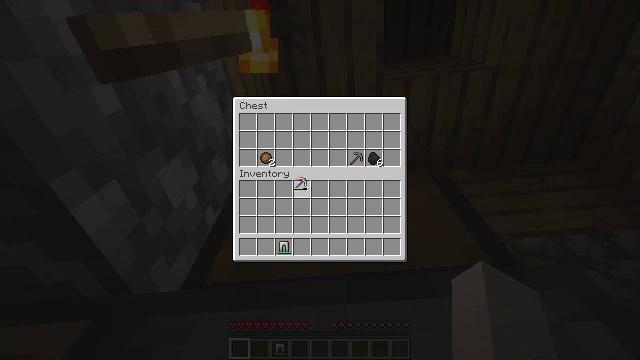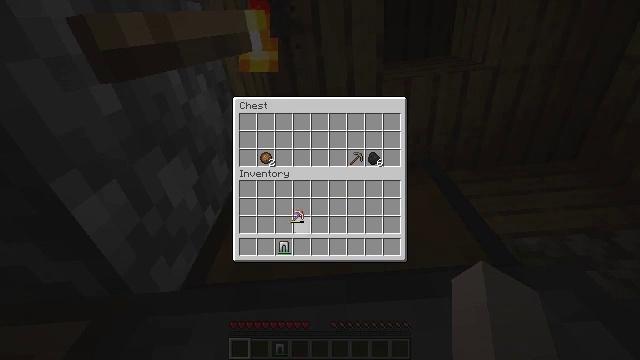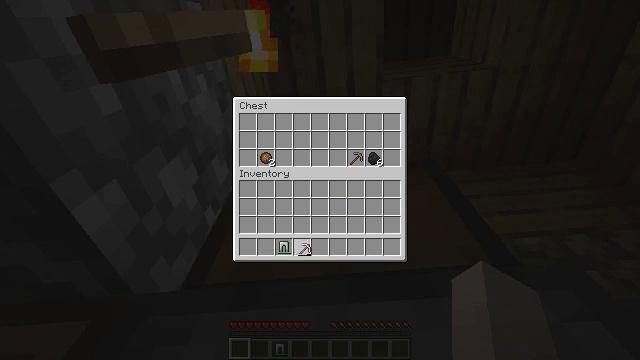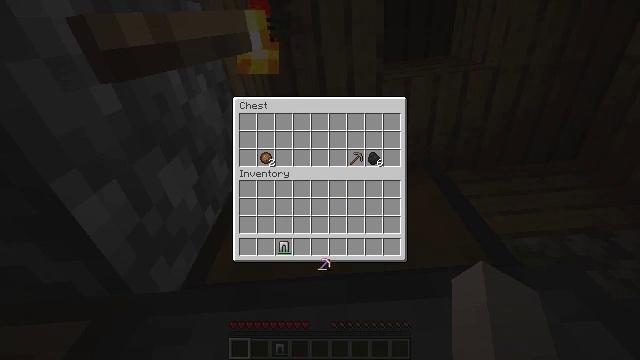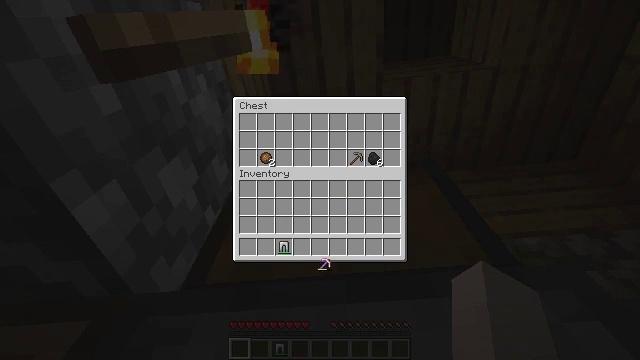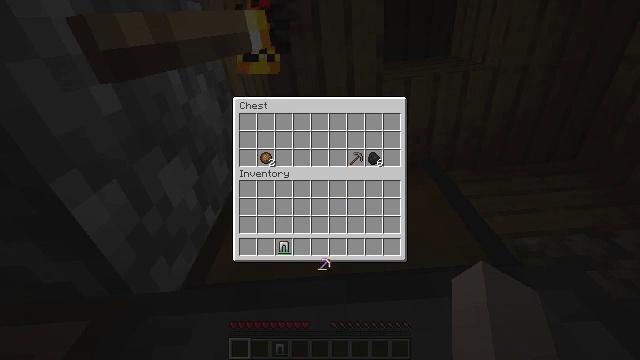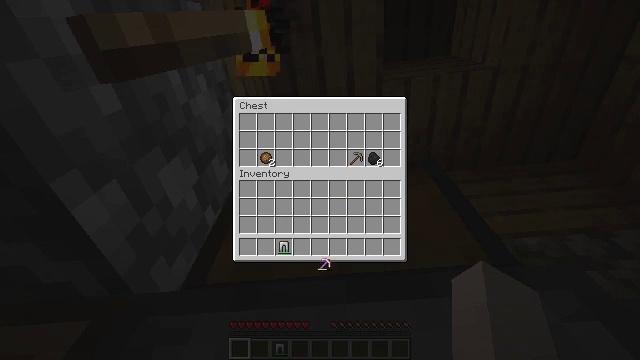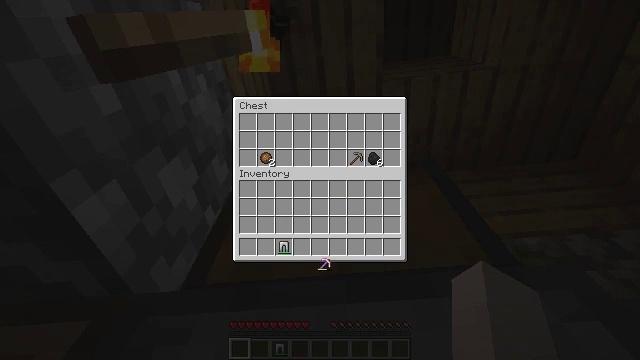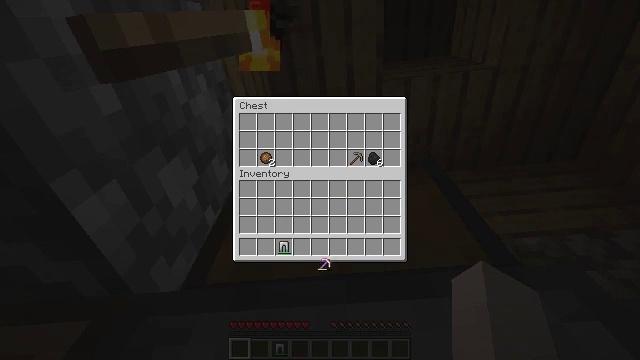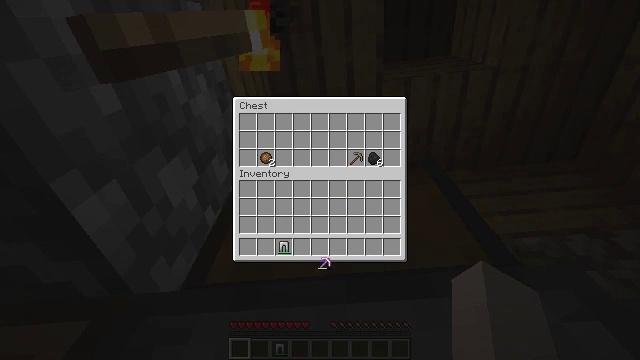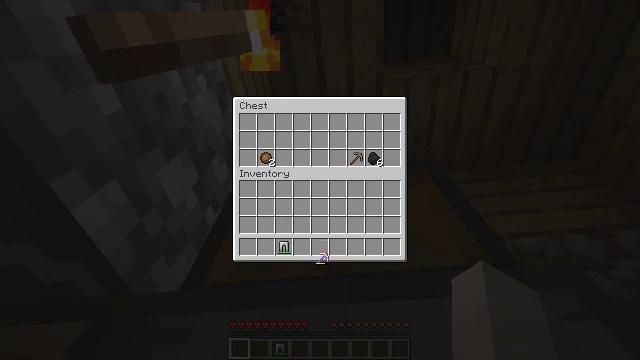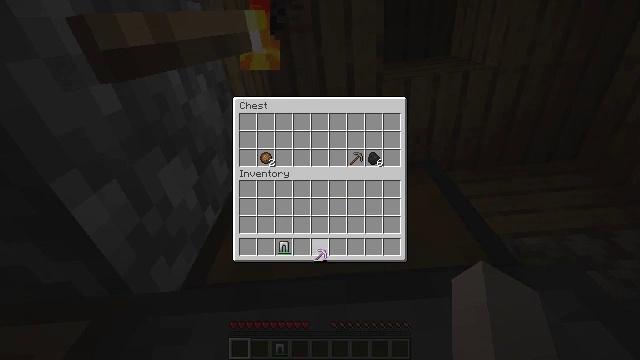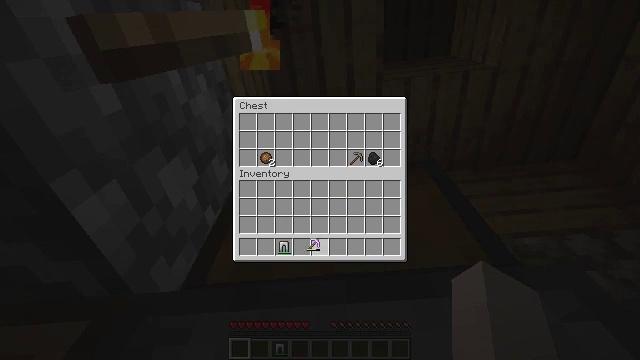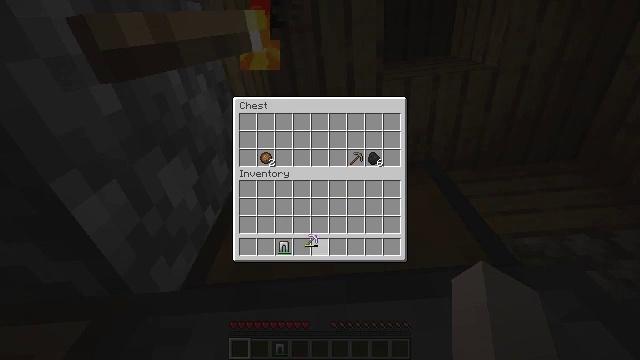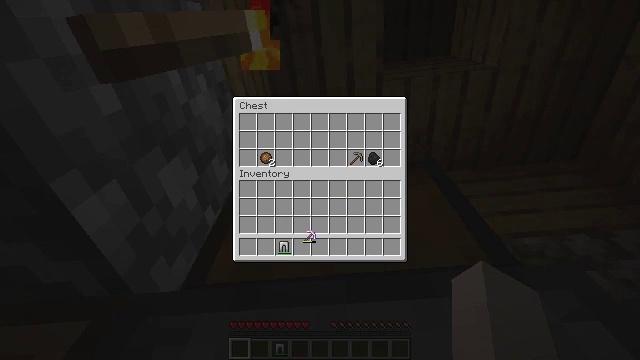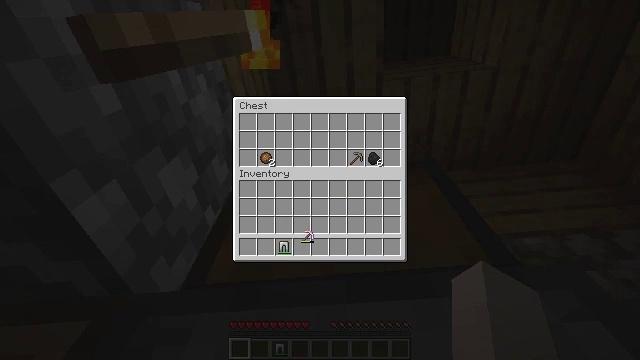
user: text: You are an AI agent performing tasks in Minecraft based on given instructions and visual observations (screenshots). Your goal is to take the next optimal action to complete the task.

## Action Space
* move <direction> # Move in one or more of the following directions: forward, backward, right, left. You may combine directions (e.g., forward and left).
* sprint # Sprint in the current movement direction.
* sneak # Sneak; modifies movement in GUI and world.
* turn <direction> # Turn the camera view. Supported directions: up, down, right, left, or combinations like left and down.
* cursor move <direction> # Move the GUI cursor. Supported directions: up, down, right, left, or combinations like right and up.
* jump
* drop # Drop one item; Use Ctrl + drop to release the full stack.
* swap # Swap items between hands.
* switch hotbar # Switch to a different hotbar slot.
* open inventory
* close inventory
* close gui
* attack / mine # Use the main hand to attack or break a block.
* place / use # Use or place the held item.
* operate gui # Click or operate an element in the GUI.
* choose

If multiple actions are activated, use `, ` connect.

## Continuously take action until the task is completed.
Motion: motion action
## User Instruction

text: Digging the cobblestone underground.
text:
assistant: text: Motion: turn down
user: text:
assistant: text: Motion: turn right and down
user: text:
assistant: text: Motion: turn right and down
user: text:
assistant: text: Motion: no_op
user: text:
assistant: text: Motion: no_op
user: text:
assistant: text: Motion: no_op
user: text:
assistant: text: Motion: no_op
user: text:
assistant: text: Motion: no_op
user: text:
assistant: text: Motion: no_op
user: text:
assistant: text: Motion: no_op
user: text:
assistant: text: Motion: no_op
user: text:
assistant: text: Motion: turn up
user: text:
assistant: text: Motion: no_op
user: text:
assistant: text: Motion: no_op
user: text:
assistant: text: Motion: no_op
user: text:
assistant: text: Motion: no_op
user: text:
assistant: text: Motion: no_op
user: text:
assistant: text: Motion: no_op
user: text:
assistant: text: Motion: no_op
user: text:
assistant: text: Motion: no_op
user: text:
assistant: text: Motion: no_op
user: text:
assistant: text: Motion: no_op
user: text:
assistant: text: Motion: attack / mine
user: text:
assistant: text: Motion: attack / mine
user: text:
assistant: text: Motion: attack / mine
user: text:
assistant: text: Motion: attack / mine
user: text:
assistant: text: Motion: no_op
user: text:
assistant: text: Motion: no_op
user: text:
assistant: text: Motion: no_op
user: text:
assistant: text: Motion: no_op